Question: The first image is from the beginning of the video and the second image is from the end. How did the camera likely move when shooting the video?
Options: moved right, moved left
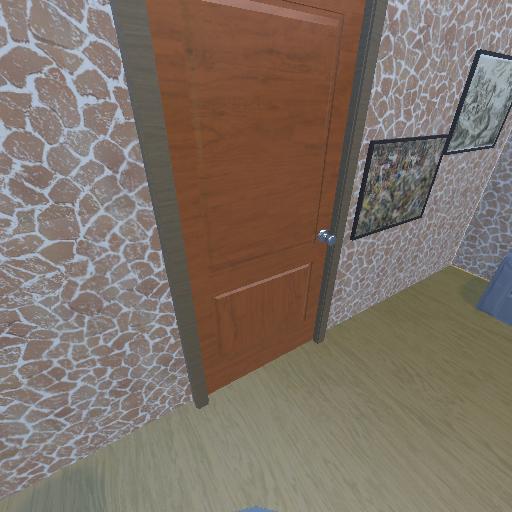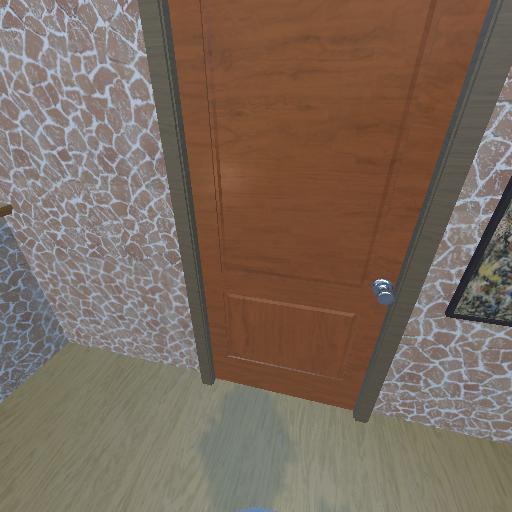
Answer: moved right